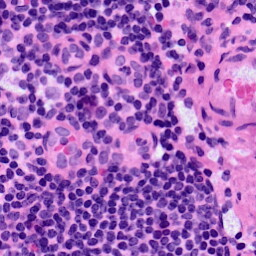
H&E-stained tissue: LymphNode